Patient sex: M
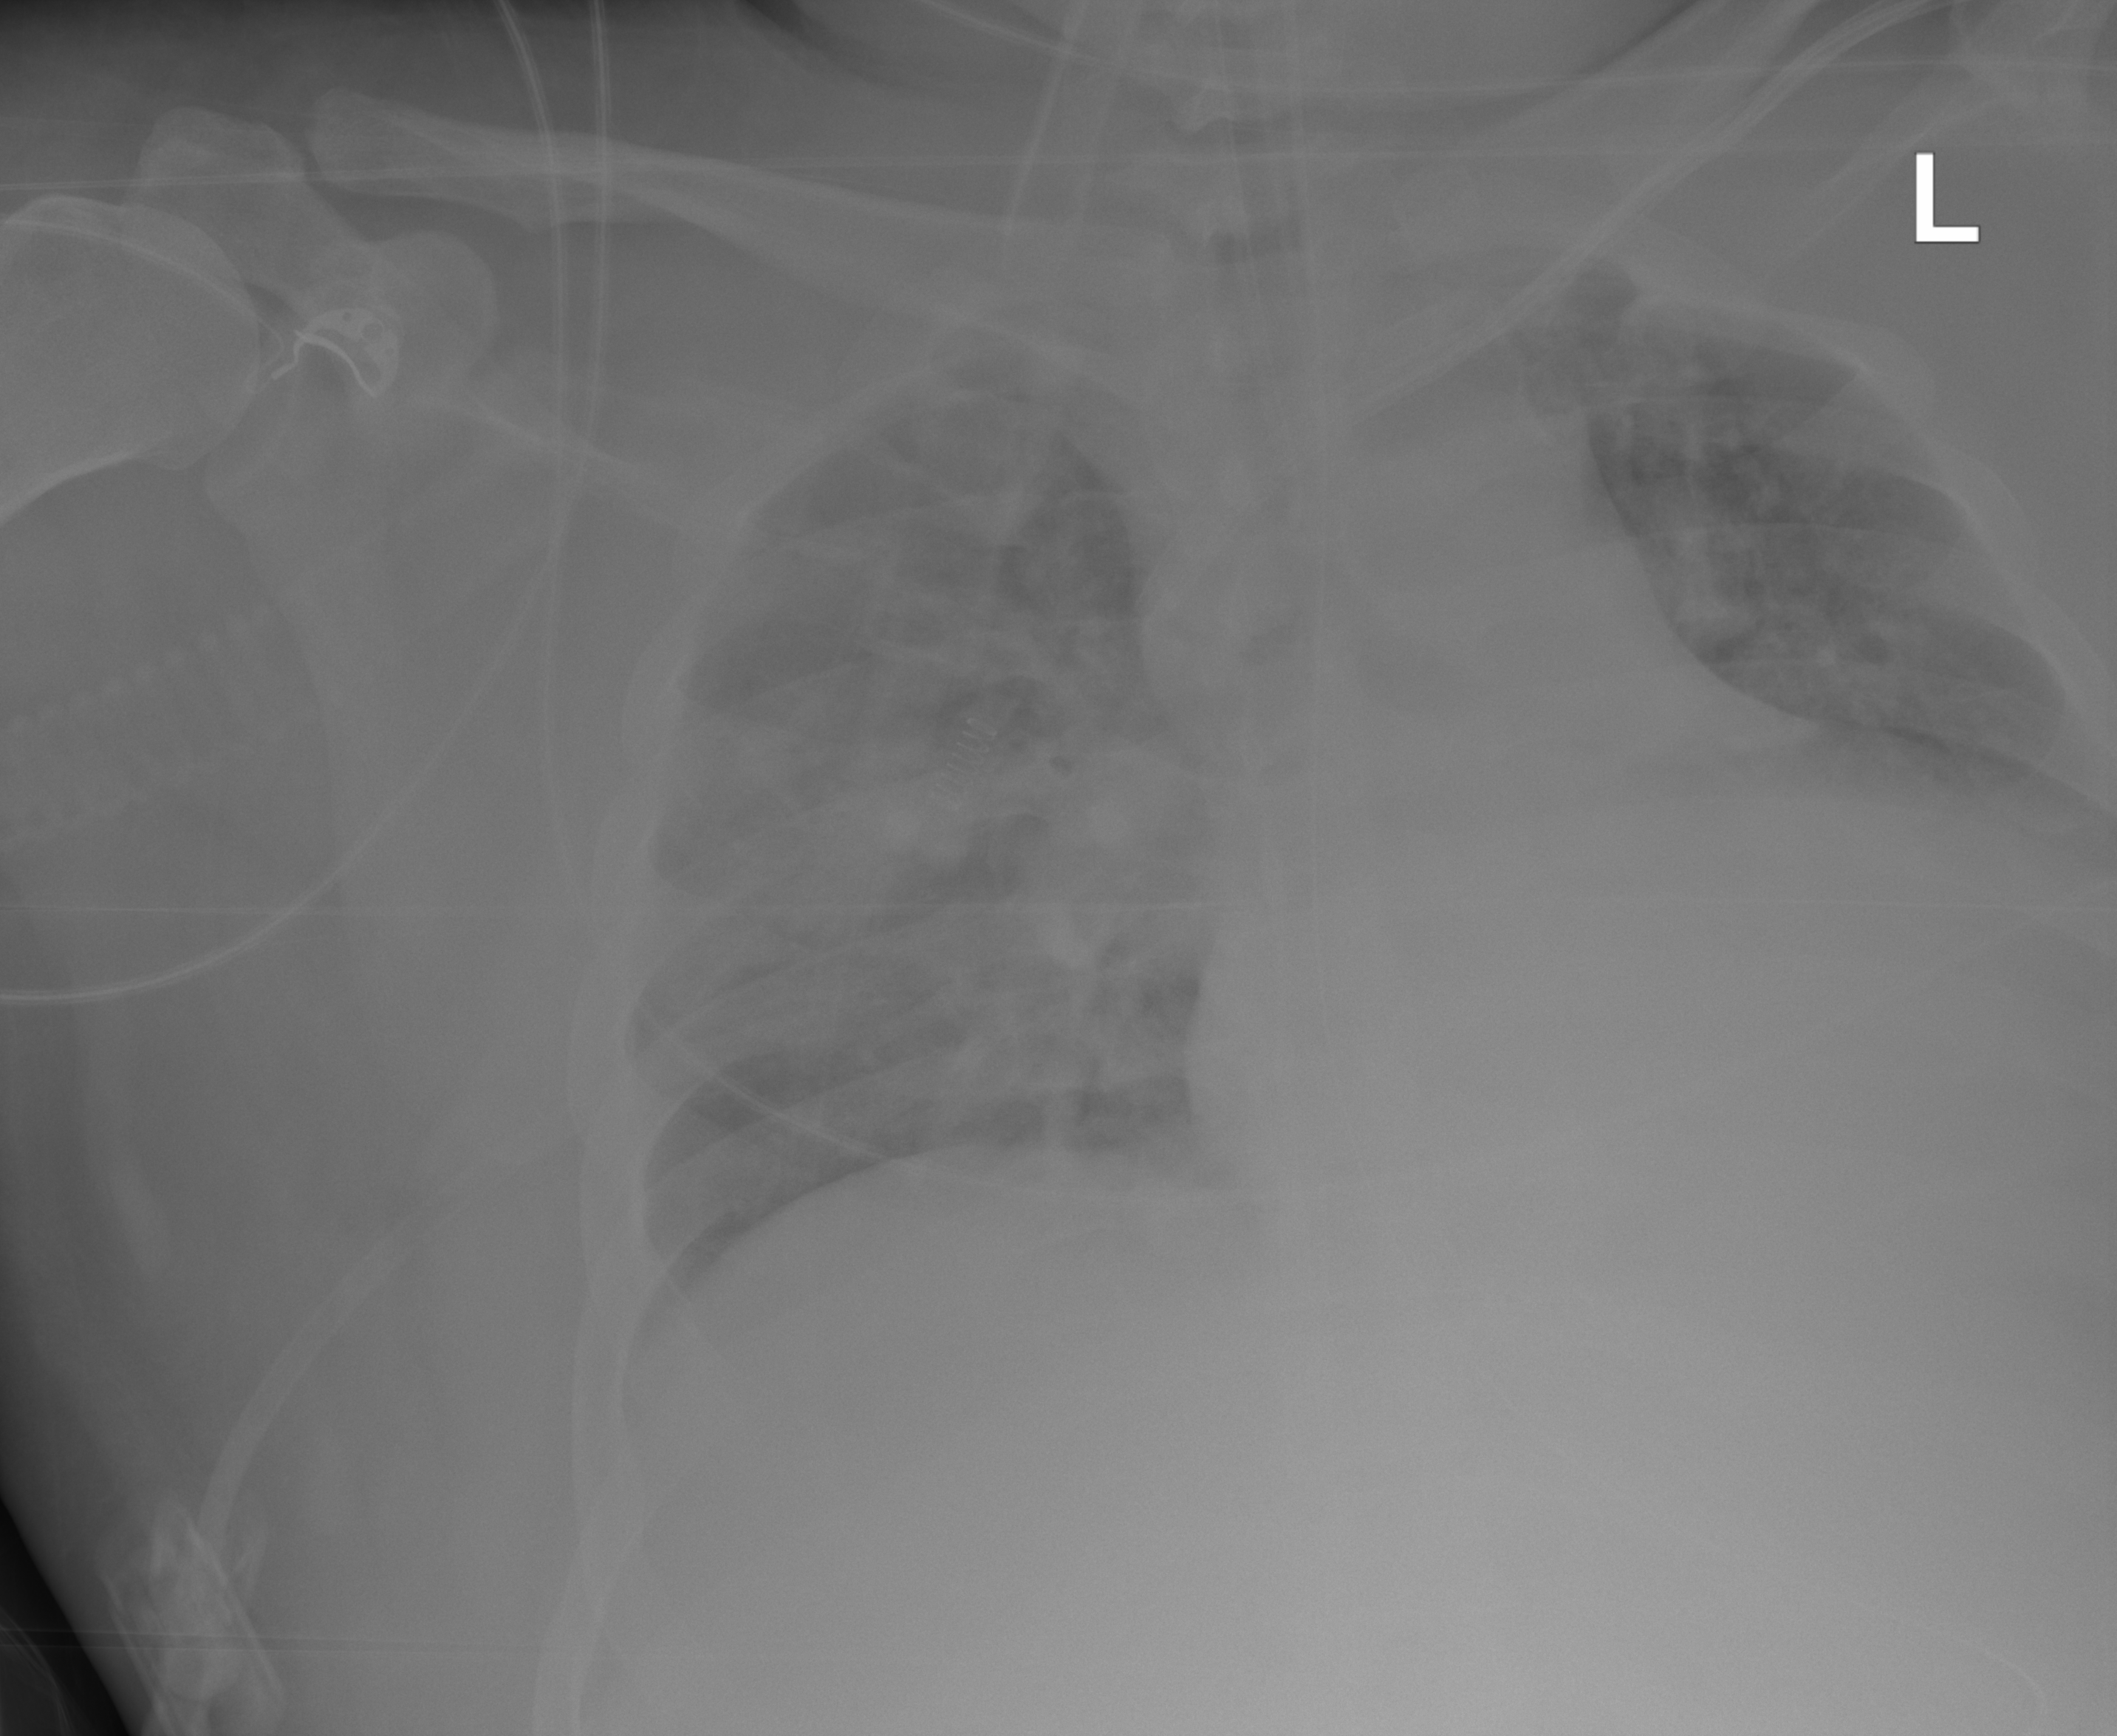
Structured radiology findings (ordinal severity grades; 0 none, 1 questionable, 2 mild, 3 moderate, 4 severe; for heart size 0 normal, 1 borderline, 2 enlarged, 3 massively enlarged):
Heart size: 2
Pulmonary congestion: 3
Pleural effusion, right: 0
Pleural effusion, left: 0
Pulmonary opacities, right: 2
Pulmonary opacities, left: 0
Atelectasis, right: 2
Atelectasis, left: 0